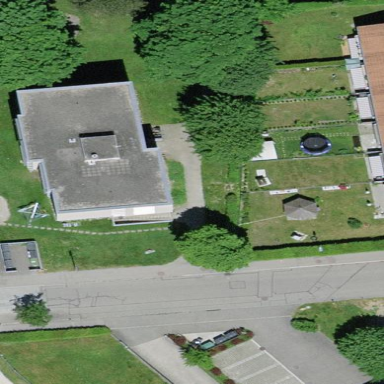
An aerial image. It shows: Residential building.